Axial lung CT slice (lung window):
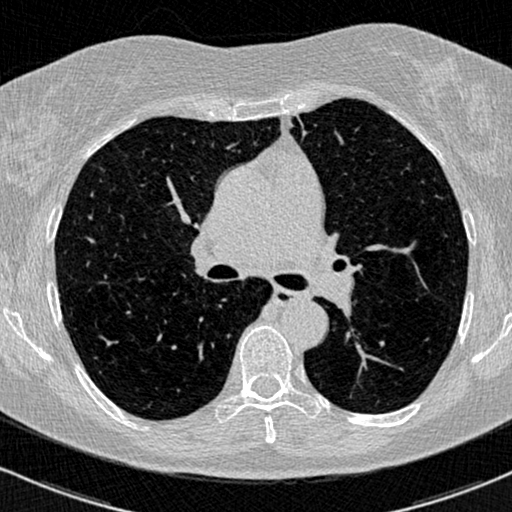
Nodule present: no